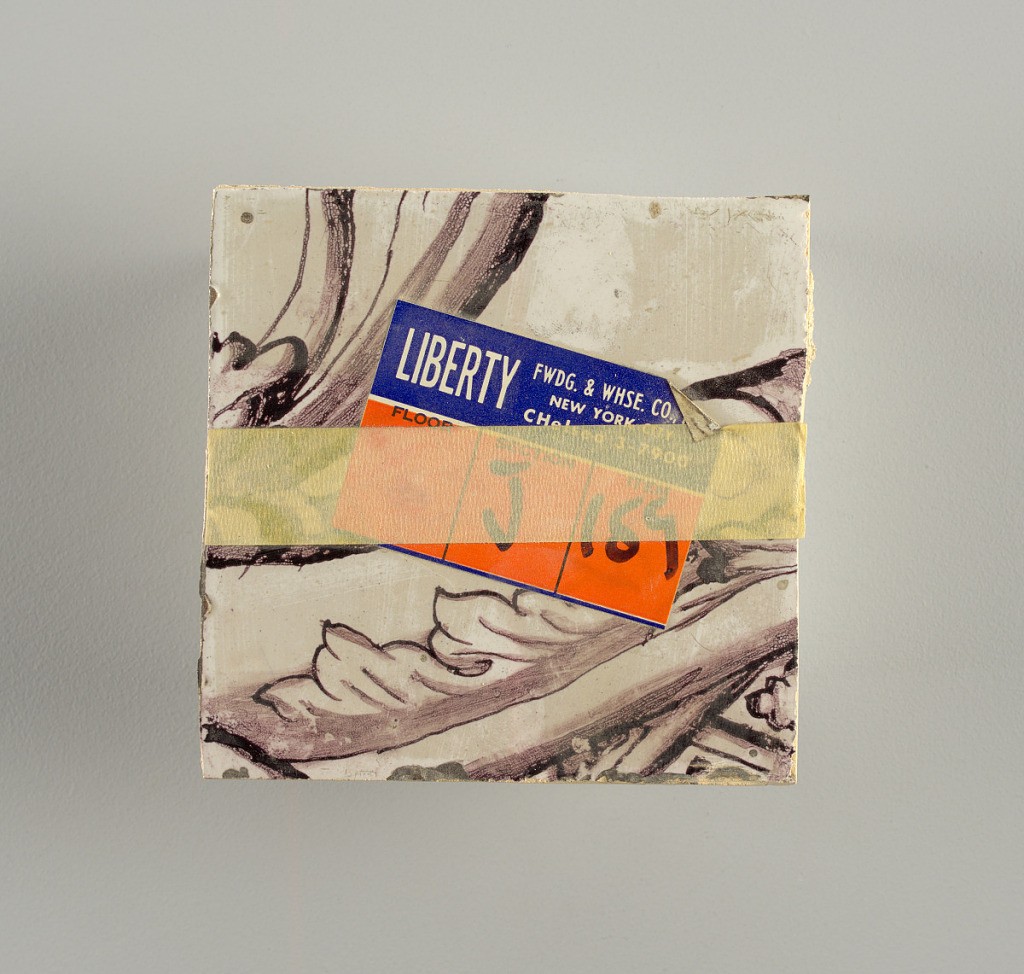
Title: Wall facing
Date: ca. 1725
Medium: tin-glazed earthenware, underglaze
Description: Two vertical rectangles, twenty-three tiles high.  A) Nine tiles wide at top; seven tiles wide at bottom.  B) Ten and one-half tiles wide.

Arabesque design of foliage.  A) with centered figure of Justice under a canopy.  B) with centered urn.